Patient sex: M
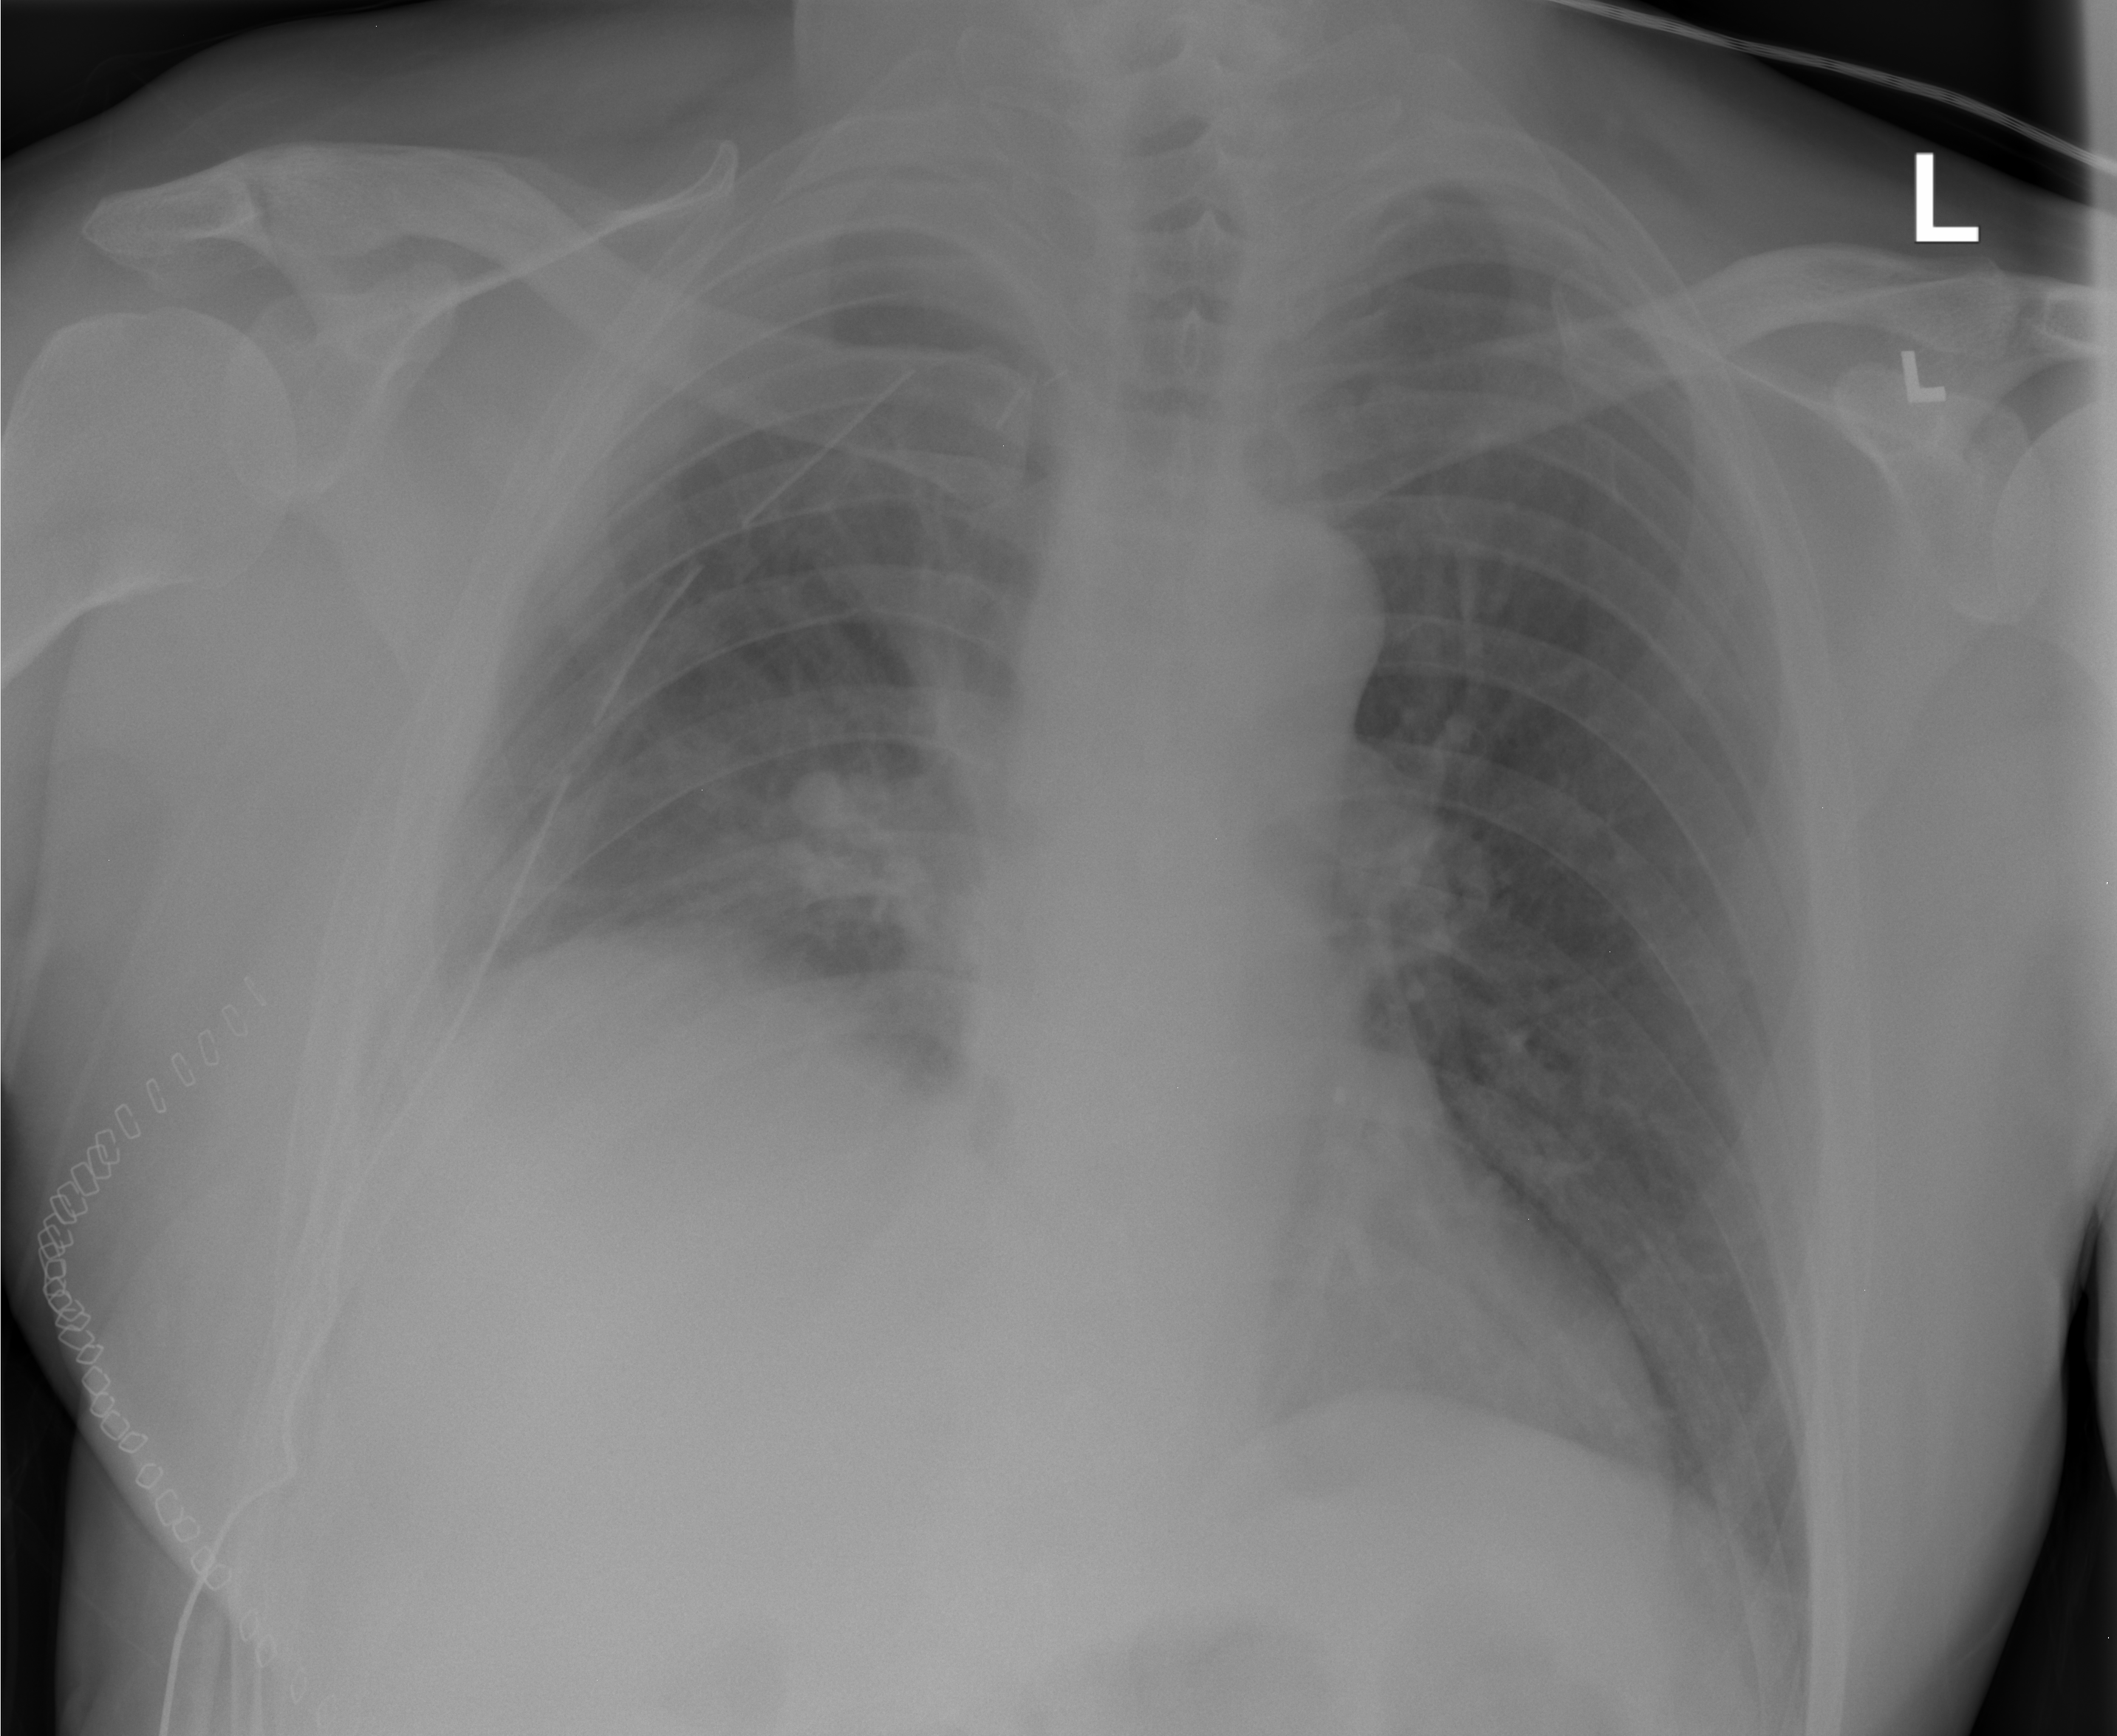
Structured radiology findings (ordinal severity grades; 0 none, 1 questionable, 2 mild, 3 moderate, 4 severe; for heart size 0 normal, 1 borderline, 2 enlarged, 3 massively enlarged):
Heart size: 0
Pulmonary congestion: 0
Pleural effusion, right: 2
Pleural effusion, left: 0
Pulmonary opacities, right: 0
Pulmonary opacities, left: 0
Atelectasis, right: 0
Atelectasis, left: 0